Question: Merry Christmas everybody :)
I have a pointer problem. Although I'm familiar with pointer concepts I haven't used pointers in Objective-C so far the way it's described here.
I modified it like this:
'''
int countSInteger = 10;
[self setHMSValues:countSInteger];
- (void) setHMSValues: (int*) timeCat {
*timeCat = *timeCat - 1;
}
'''
But now I'receiving a EXC_BAD_ACCESS:

Any Santa hints?
## Greetings from Switzerland, Ronald Hofmann
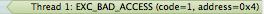
Answer: It looks like you want 'setHMSValues:' to calculate and return a value for the integer parameter. However, the parameter is a pointer to an int ('int *'), and you're passing a plain 'int' with the value of '10'. Because pointers are just integer values themselves (with the integer value representing a memory address), the code is trying to set the value at memory location '10'; hence, you get a "bad access" error because your program cannot access or change values at memory location 10.
What you should do is pass the of 'countSInteger' to the method:
'''
[self setHMSValues:&countSInteger];
'''
However, there's a better way to do this. Since you're returning only one value from the method, there's no need for an out parameter. You can change your method to this:
'''
- (int) setHMSValues: (int) timeCat {
return timeCat - 1;
}
'''
and call it like this:
'''
int countSInteger = 10;
countSInteger = [self setHMSValues:countSInteger];
'''